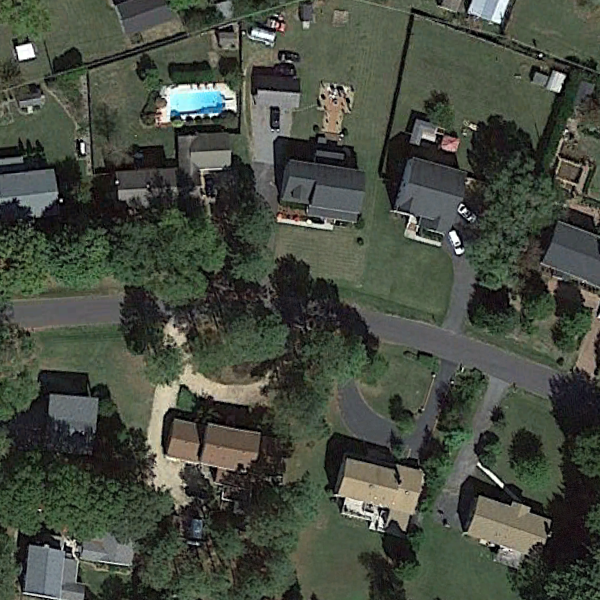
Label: MediumResidential